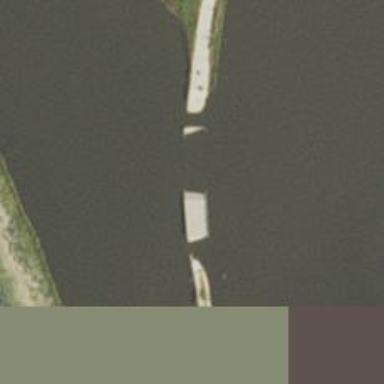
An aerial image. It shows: There is bridge in the image.